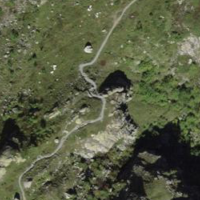
EUNIS habitat code: 23
Species observed at this site:
Papilio machaon
Lysandra coridon
Motacilla cinerea
Anthus spinoletta
Pyrrhocorax graculus